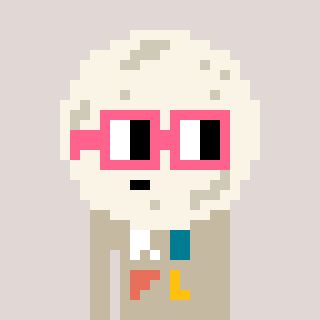
a pixel art character with square pink glasses, a moon-shaped head and a bege-colored body on a warm background